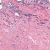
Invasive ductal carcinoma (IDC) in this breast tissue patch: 0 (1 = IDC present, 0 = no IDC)